Field crop: maize
Growth stage: 1
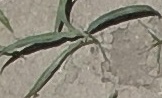
Species: sorghum